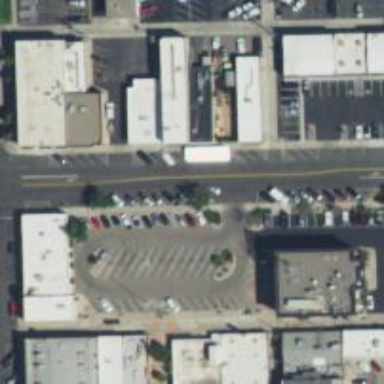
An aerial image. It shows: Parking space is available.